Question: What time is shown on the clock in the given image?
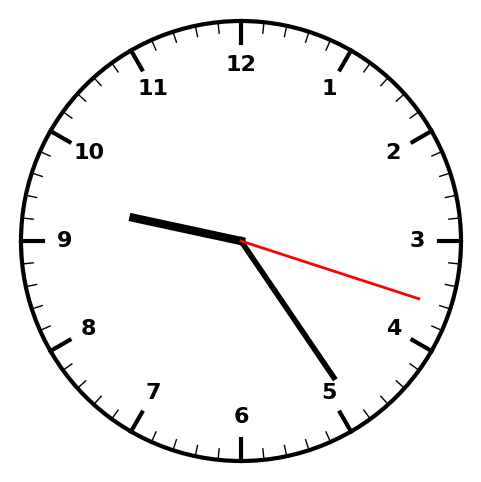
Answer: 09:24:18